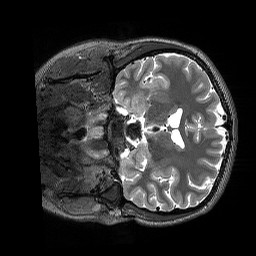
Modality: T2w
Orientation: coronal
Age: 21
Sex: female
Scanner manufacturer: siemens
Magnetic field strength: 3 T
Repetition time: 3.2 s
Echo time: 0.564 s